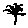
Label: tree